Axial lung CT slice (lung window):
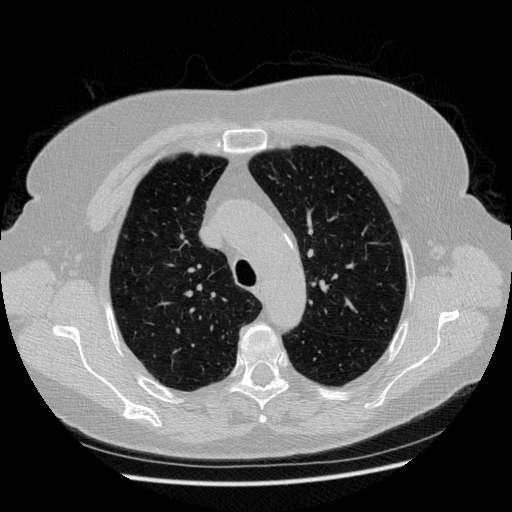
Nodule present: no